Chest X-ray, AP view. Patient: 35 years old, sex F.
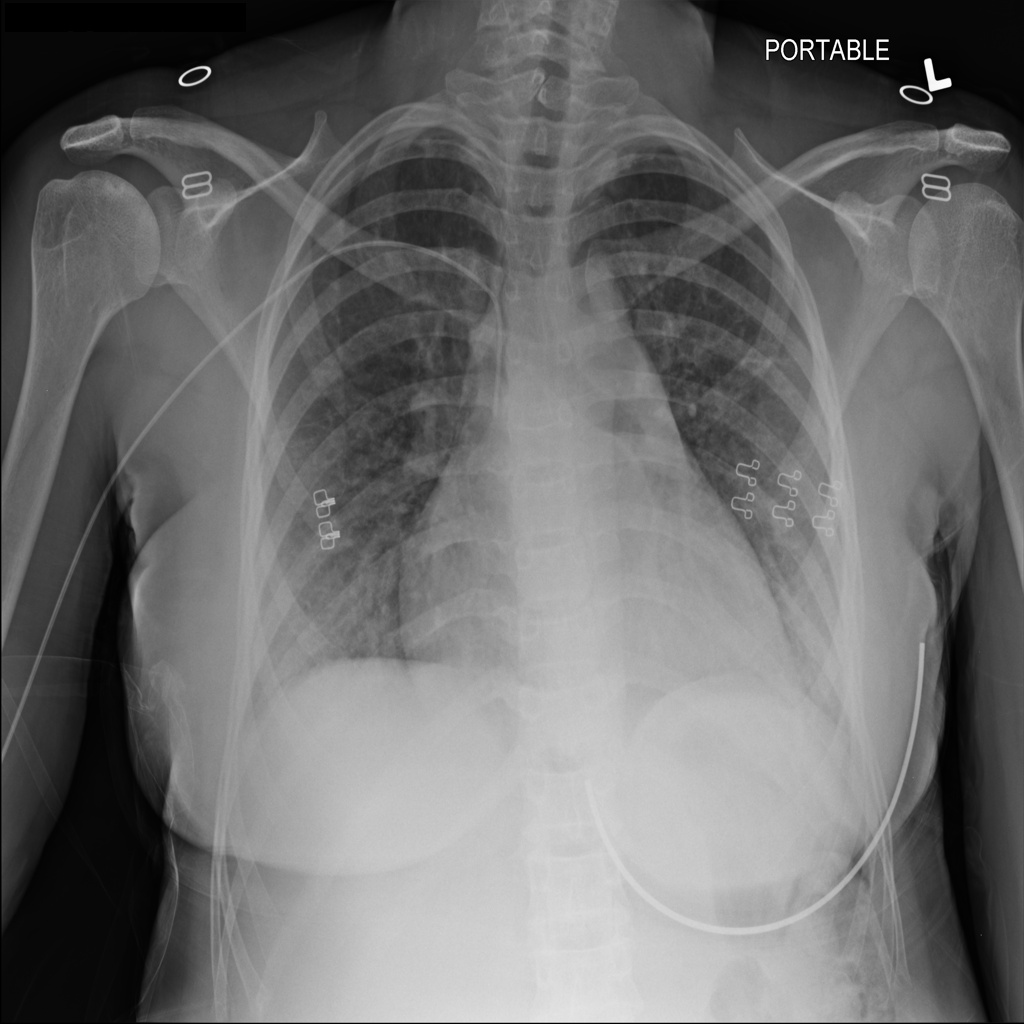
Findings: Cardiomegaly